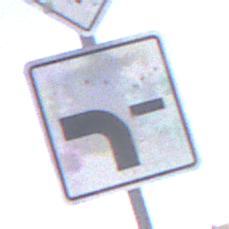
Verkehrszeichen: VerlaufVorfahrtsstrasse6
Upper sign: Vorfahrtsstrasse
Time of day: Midday
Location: Outdoor (Nature)
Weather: PartlyCloudy
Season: NotSpecified
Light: Natural